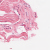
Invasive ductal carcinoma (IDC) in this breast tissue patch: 0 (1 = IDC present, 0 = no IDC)